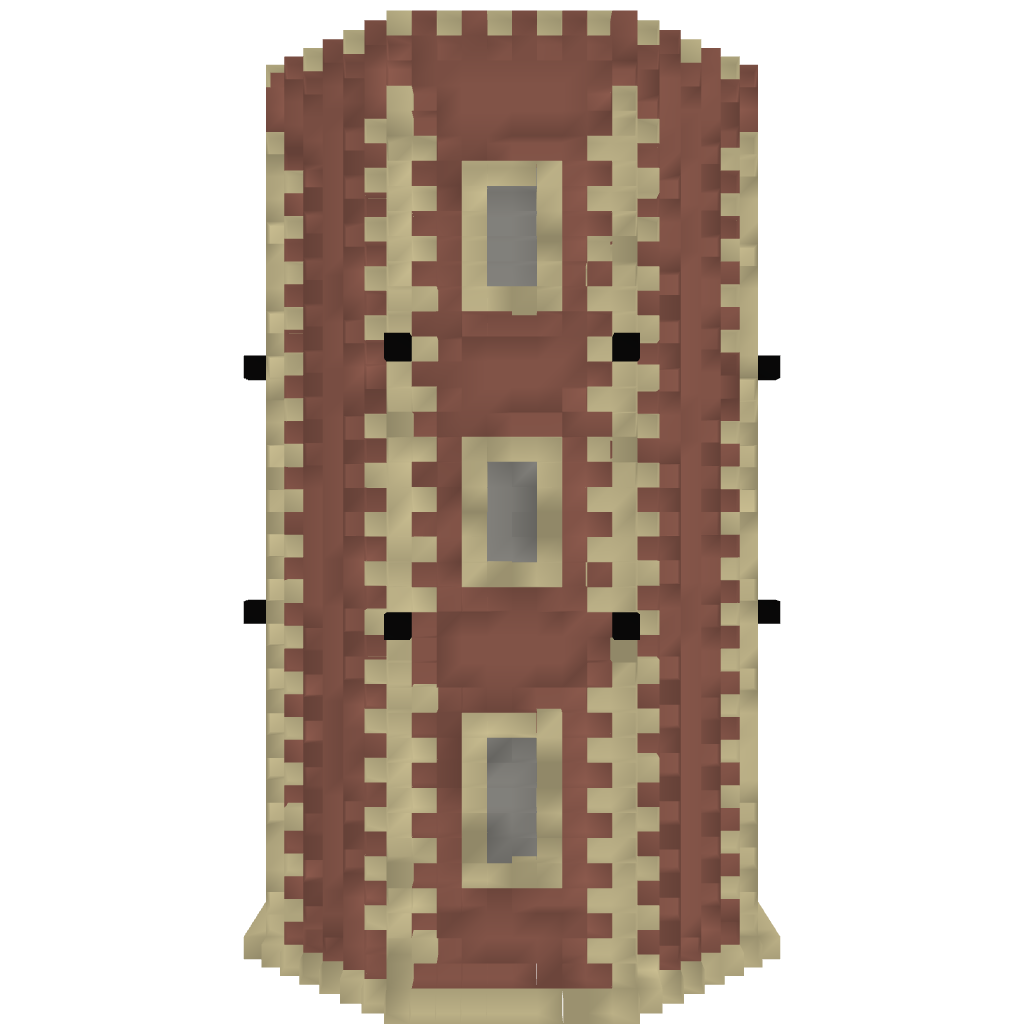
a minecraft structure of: Tudor Gatehouse